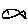
Label: fish